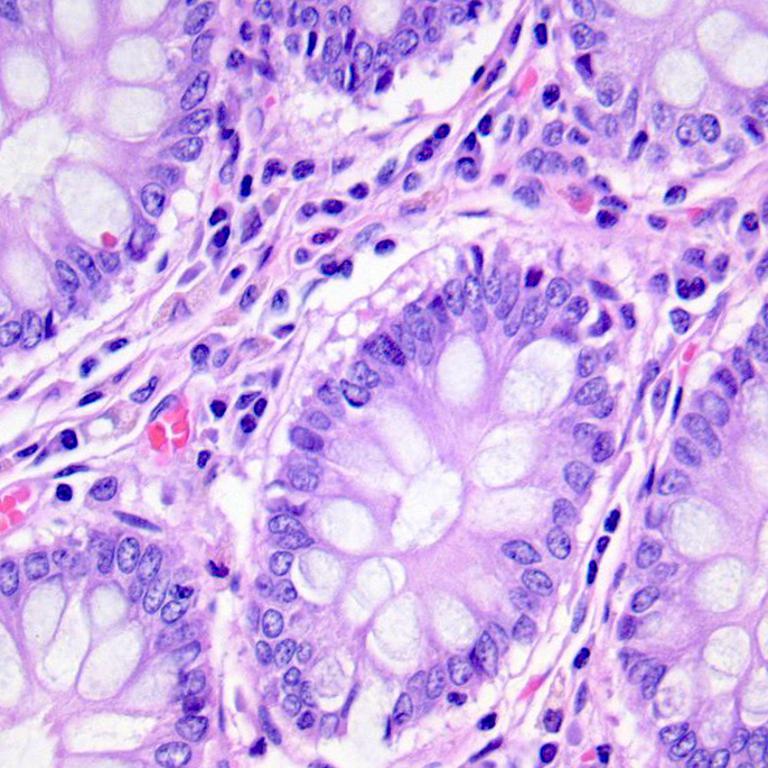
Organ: colon
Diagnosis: benign